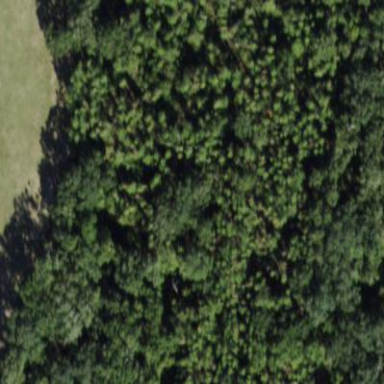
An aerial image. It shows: Forest area dominated by needle-leaved trees.